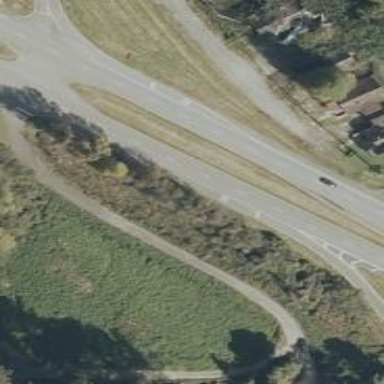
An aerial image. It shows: Primary highway with asphalt surface. It is dual carriageway.